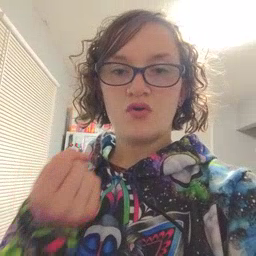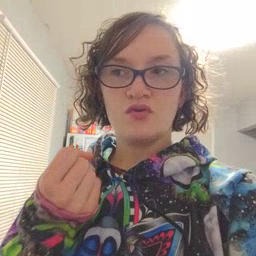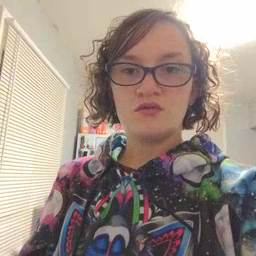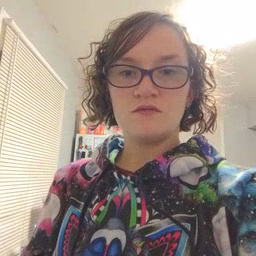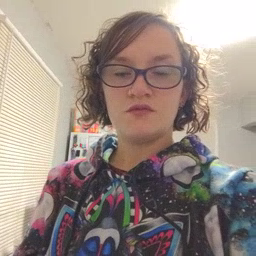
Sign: drawer